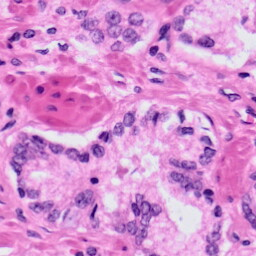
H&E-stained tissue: Prostate